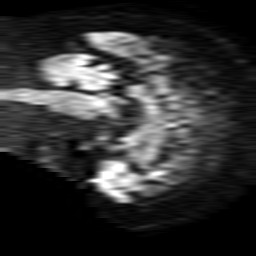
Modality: TRACE
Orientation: sagittal
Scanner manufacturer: philips
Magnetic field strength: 1.5 T
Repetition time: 3.639 s
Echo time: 0.09255 s